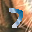
Label: 7